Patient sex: F
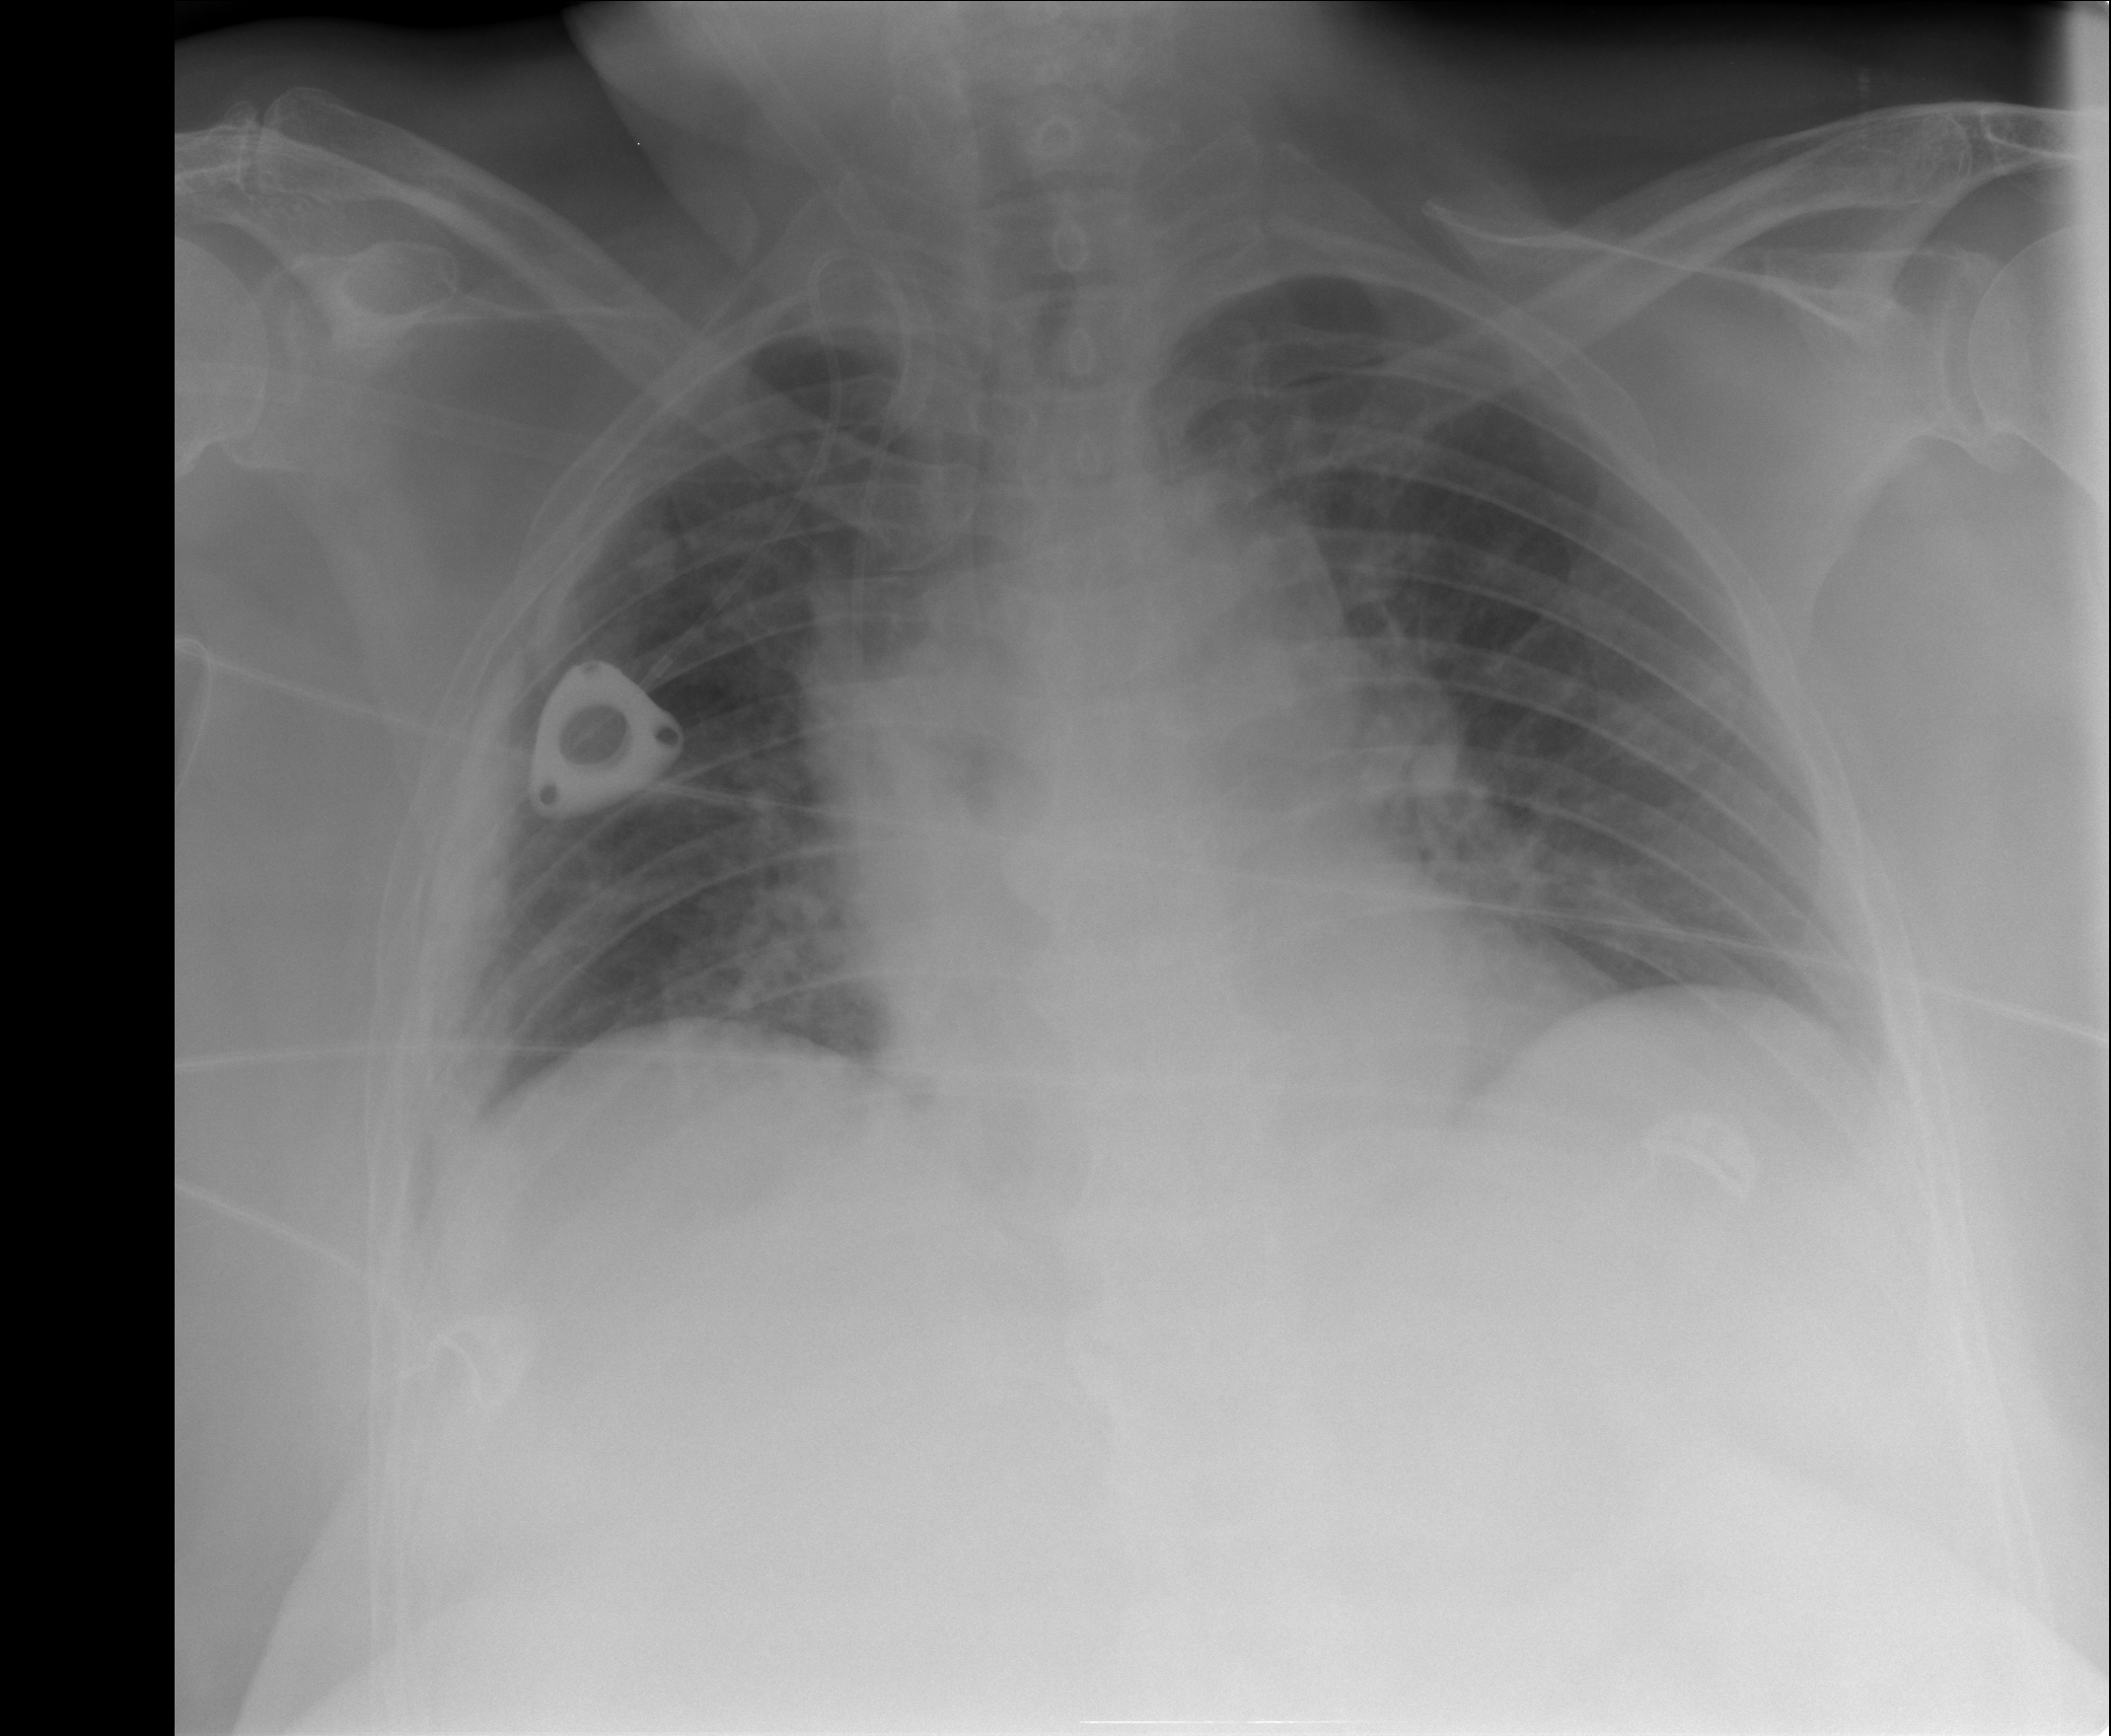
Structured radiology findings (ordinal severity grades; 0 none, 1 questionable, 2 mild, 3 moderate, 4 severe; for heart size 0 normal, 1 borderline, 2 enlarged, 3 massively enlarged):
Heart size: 0
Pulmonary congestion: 1
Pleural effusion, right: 0
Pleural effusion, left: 0
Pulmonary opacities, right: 0
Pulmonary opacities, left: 0
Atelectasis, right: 0
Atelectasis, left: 0